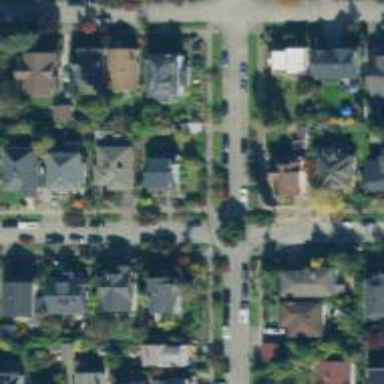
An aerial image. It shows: Residential road with separate sidewalk.